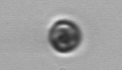
Label: Dinophyceae